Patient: sex M, age 30
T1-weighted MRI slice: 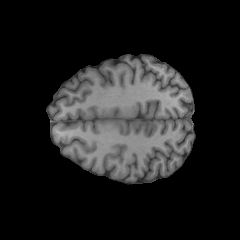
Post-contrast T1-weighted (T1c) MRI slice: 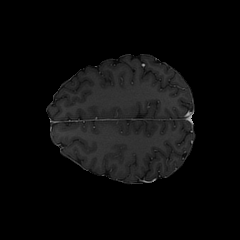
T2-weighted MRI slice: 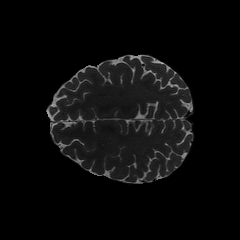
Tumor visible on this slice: no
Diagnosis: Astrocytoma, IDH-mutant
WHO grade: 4